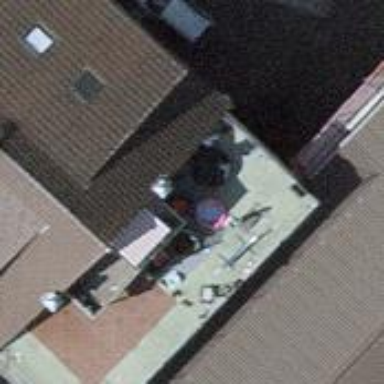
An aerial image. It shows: Car wash facility.